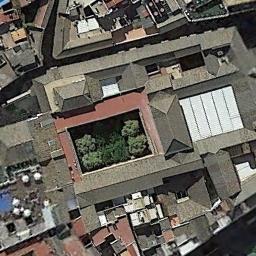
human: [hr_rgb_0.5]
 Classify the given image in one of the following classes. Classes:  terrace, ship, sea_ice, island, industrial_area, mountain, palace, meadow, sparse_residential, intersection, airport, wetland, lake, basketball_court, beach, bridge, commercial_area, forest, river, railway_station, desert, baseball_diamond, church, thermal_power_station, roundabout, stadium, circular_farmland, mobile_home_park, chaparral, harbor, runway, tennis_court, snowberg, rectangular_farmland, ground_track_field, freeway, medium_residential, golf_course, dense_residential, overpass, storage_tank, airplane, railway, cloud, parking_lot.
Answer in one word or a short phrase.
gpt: palace